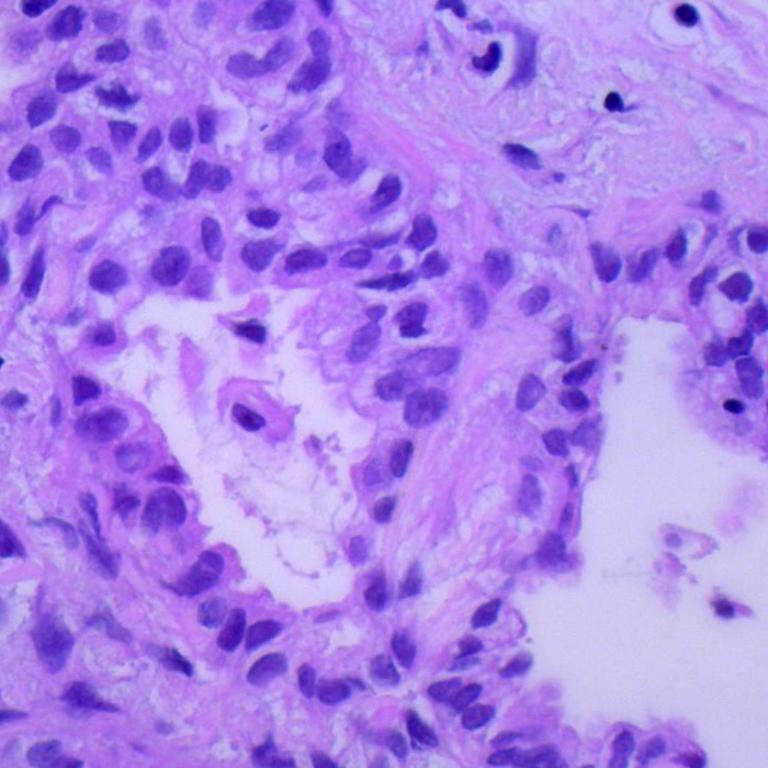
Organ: lung
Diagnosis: adenocarcinomas